Interaction volume radius: 5 \u00c5
Interaction volume height: 10 \u00c5
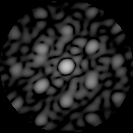
Disorder parameter: 0.5079